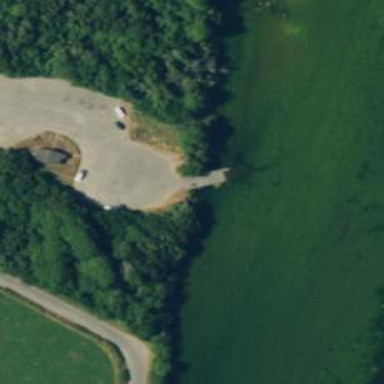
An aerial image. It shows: Slipway on leisure land.